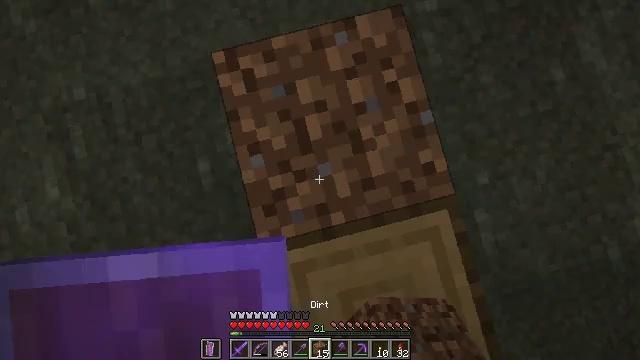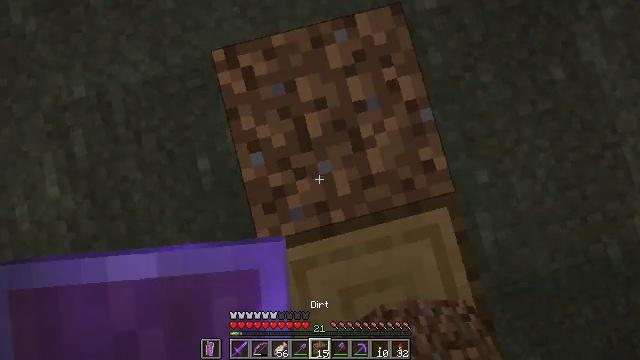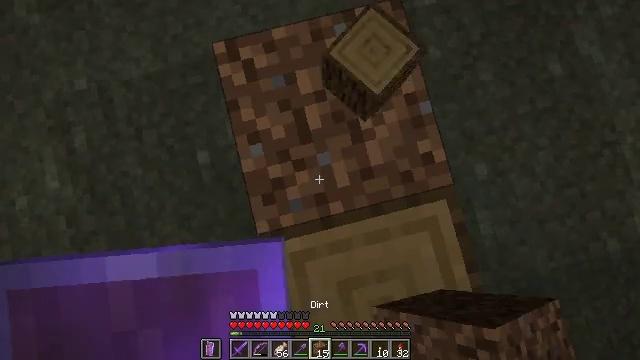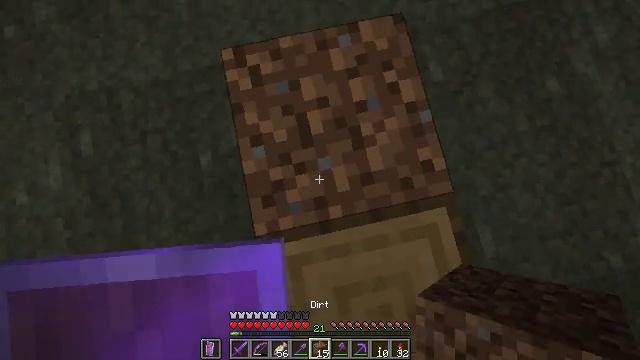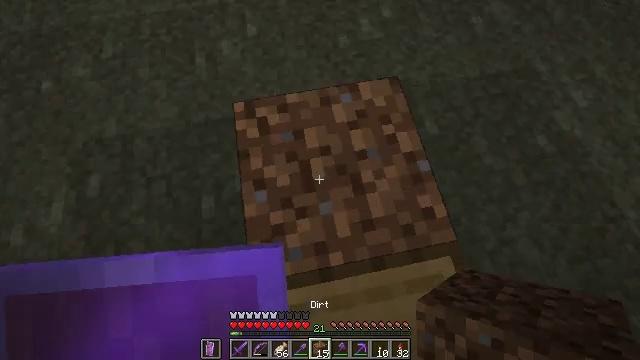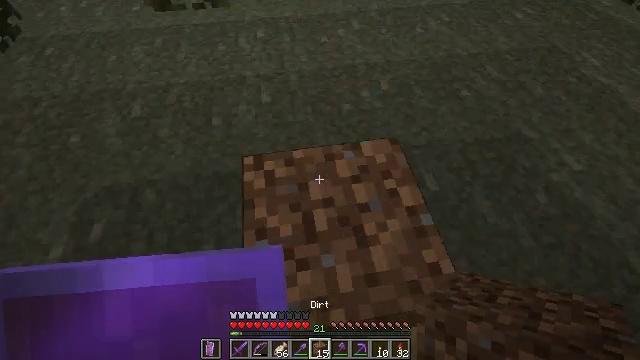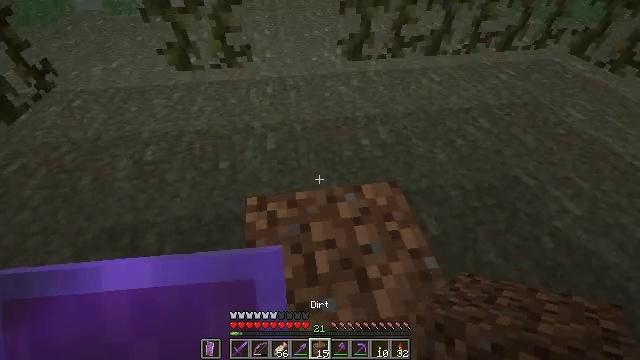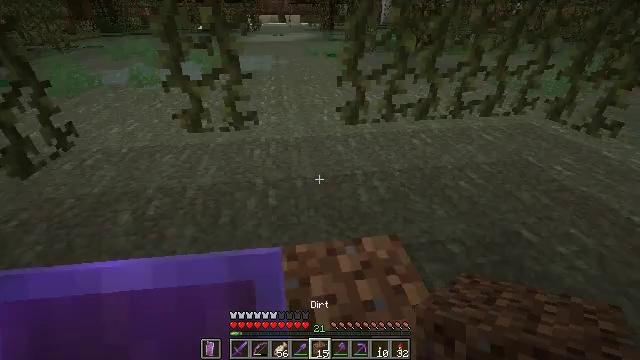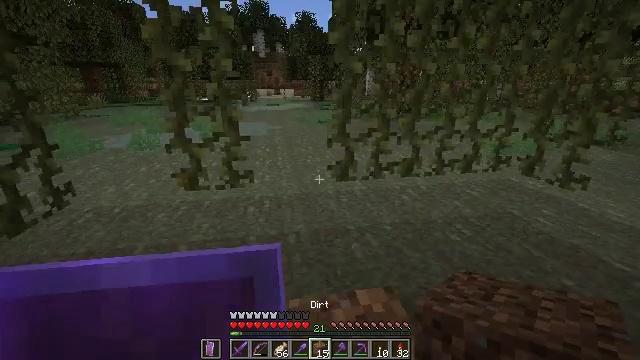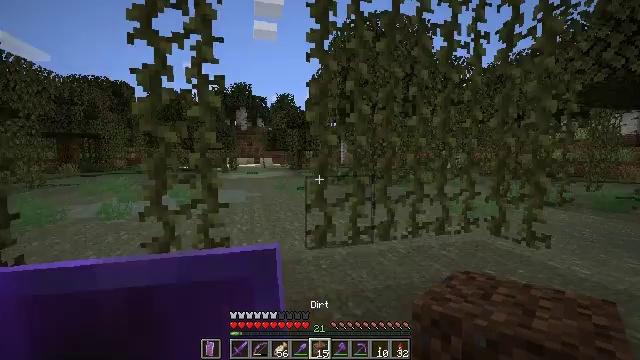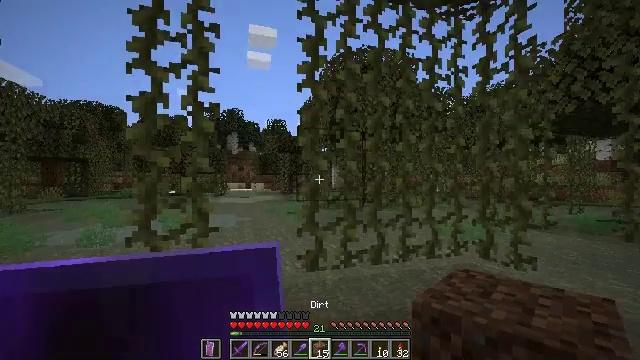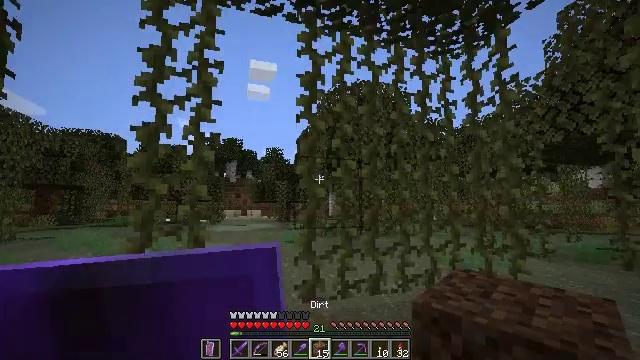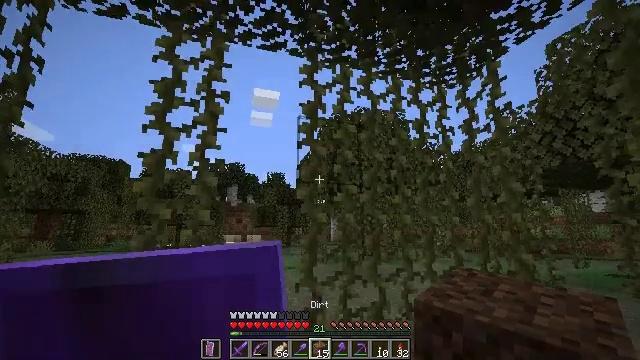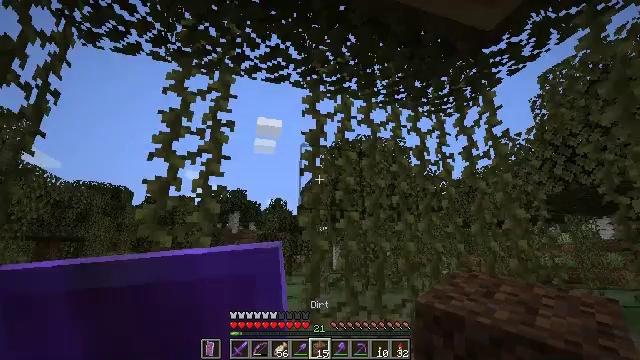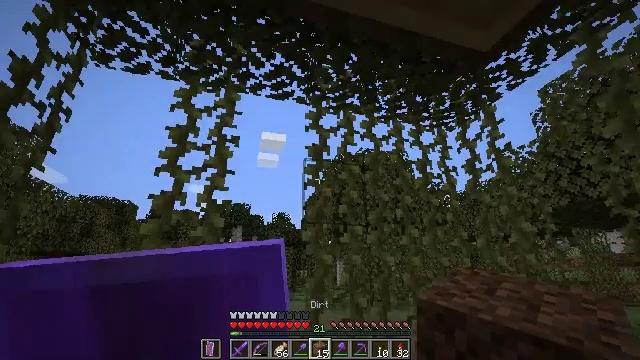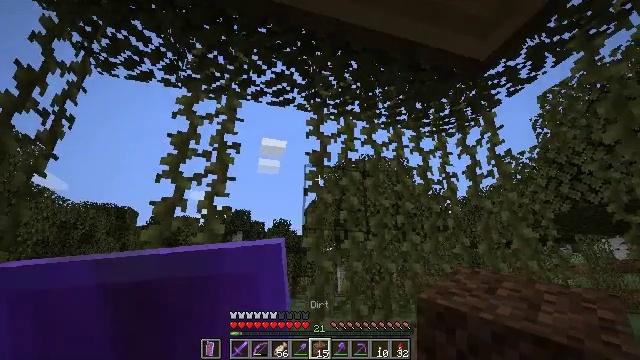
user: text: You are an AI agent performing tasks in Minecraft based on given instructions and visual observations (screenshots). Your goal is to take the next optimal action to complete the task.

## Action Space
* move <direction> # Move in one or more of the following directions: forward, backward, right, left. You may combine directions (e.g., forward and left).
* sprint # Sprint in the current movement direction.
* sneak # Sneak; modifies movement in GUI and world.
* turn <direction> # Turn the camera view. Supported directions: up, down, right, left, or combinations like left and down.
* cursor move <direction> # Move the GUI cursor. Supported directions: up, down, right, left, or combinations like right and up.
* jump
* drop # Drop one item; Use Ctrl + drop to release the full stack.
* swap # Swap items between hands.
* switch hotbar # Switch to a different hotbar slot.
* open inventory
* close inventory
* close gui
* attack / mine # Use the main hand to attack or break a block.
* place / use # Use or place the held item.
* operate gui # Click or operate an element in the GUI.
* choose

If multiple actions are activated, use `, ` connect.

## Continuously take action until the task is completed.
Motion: motion action
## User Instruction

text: Collect oak log for crafting.
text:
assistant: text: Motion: move back, sneak
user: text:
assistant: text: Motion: move back, sneak
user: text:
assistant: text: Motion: move back, sneak, turn left and up
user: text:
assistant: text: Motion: move back, sneak, turn left and up
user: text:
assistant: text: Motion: move back, sneak, turn left and up
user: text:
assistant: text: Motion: move back, sneak, turn up
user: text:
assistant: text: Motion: move back, sneak, turn up
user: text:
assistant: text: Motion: move back, sneak, turn right and up
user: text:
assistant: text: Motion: move back, sneak, turn right and up
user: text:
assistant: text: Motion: move back, sneak, turn right and up
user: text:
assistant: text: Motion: move back, sneak, turn up
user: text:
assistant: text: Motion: sneak, turn up
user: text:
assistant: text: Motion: sneak, turn up
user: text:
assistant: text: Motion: sneak, turn up
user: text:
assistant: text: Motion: sneak, turn up
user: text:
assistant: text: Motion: sneak, turn up
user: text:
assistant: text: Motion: sneak, turn up
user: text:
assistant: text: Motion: sneak, turn left and up
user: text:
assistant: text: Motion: sneak, turn left and up
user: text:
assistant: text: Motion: sneak, turn left and up
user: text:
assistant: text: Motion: sneak, turn left and up
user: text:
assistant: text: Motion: sneak
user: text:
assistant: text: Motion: sneak, turn up
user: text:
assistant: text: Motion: sneak, turn left and up
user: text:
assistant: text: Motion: sneak, turn left and up
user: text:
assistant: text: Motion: sneak, turn up
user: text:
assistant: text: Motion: sneak, turn up, attack / mine
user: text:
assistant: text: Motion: sneak, attack / mine
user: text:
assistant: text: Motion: sneak, attack / mine
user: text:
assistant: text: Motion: move right, sneak, attack / mine